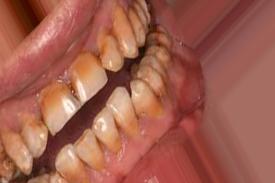
Condition: Tooth Discoloration